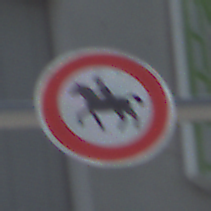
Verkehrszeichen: VerbotReiter
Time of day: MorningAfternoon
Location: Outdoor (Urban)
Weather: PartlyCloudy
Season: NotSpecified
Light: Natural